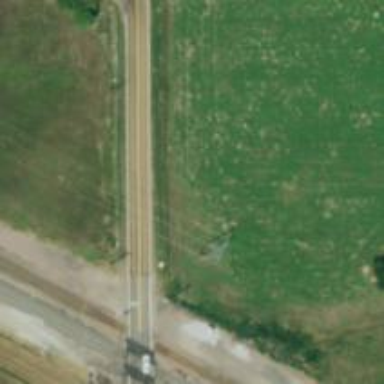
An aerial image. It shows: H-frame designed tower for power lines.